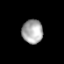
Tissue: prostate
Cell type: Epithelial cells
Senescence score: 0.3048
Nuclear area (px): 487
Mean DAPI intensity: 169.768